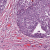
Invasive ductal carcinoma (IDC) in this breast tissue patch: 0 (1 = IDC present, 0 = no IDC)